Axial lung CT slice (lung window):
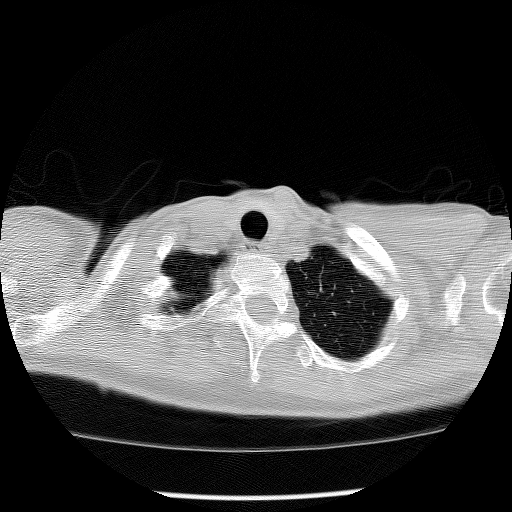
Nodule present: no